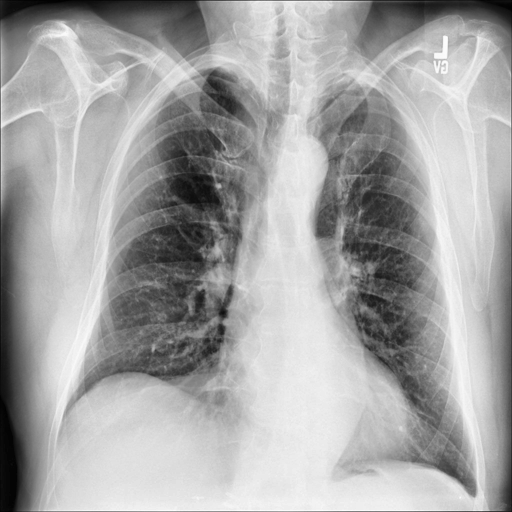
Finding: NORMAL